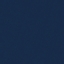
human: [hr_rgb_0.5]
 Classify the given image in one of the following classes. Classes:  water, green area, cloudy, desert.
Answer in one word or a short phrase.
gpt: water